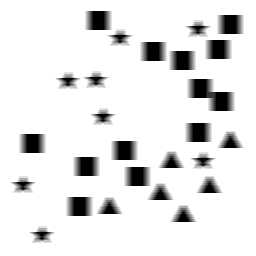
Squares: 13
Triangles: 6
Stars: 8
Total shapes: 27